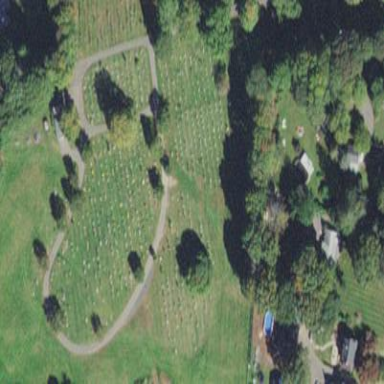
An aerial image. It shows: Cemetery.